Question: I have the data in the table form (not even a R table) and I want to transform (or input) it into R to perform analysis.
The table is a 3-way contingency table which looks like this:

Is there a way to easily input this into R? (It can by any format as long as I can perform some regression analysis)
Or I need to manually input it?
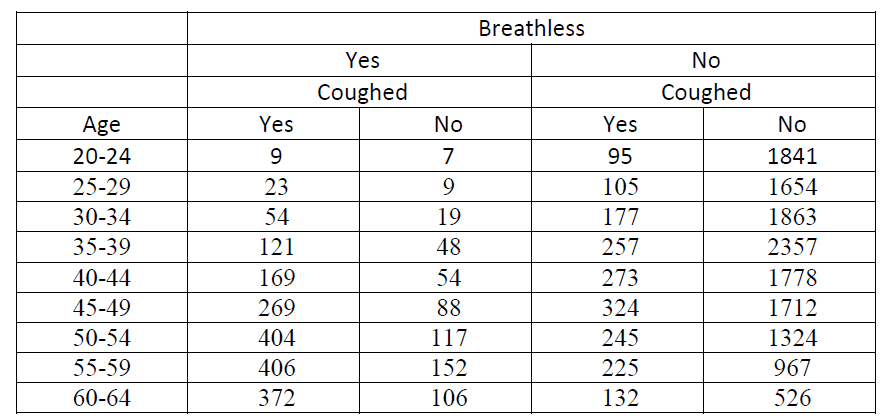
Answer: In R, this is an 'ftable'.
Inputting an 'ftable' manually is not too difficult if you know how the function works. The data need to be in a format like this:
'''
breathless yes no
coughed yes no
age
20-24 9 7 95 1841
25-29 23 9 <PHONE>
30-34 54 19 <PHONE>
'''
If the data are in this format, you can use 'read.ftable'. For example:
'''
temp <- read.ftable(textConnection("breathless yes no
coughed yes no
age
20-24 9 7 95 1841
25-29 23 9 <PHONE>
30-34 54 19 <PHONE>"))
temp
# breathless yes no
# coughed yes no yes no
# age
# 20-24 9 7 95 1841
# 25-29 23 9 <PHONE>-34 54 19 <PHONE>
'''
From there, if you want a "long" 'data.frame', with which analysis and reshaping to different formats is easier, just wrap it in 'data.frame()'.
'''
data.frame(temp)
# age breathless coughed Freq
# 1 20-24 yes yes 9
# 2 25-29 yes yes 23
# 3 30-34 yes yes 54
# 4 20-24 no yes 95
# 5 25-29 no yes 108
# 6 30-34 no yes 177
# 7 20-24 yes no 7
# 8 25-29 yes no 9
# 9 30-34 yes no 19
# 10 20-24 no no 1841
# 11 25-29 no no 1654
# 12 30-34 no no 1863
'''